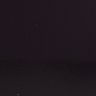
Metastatic tissue present: no